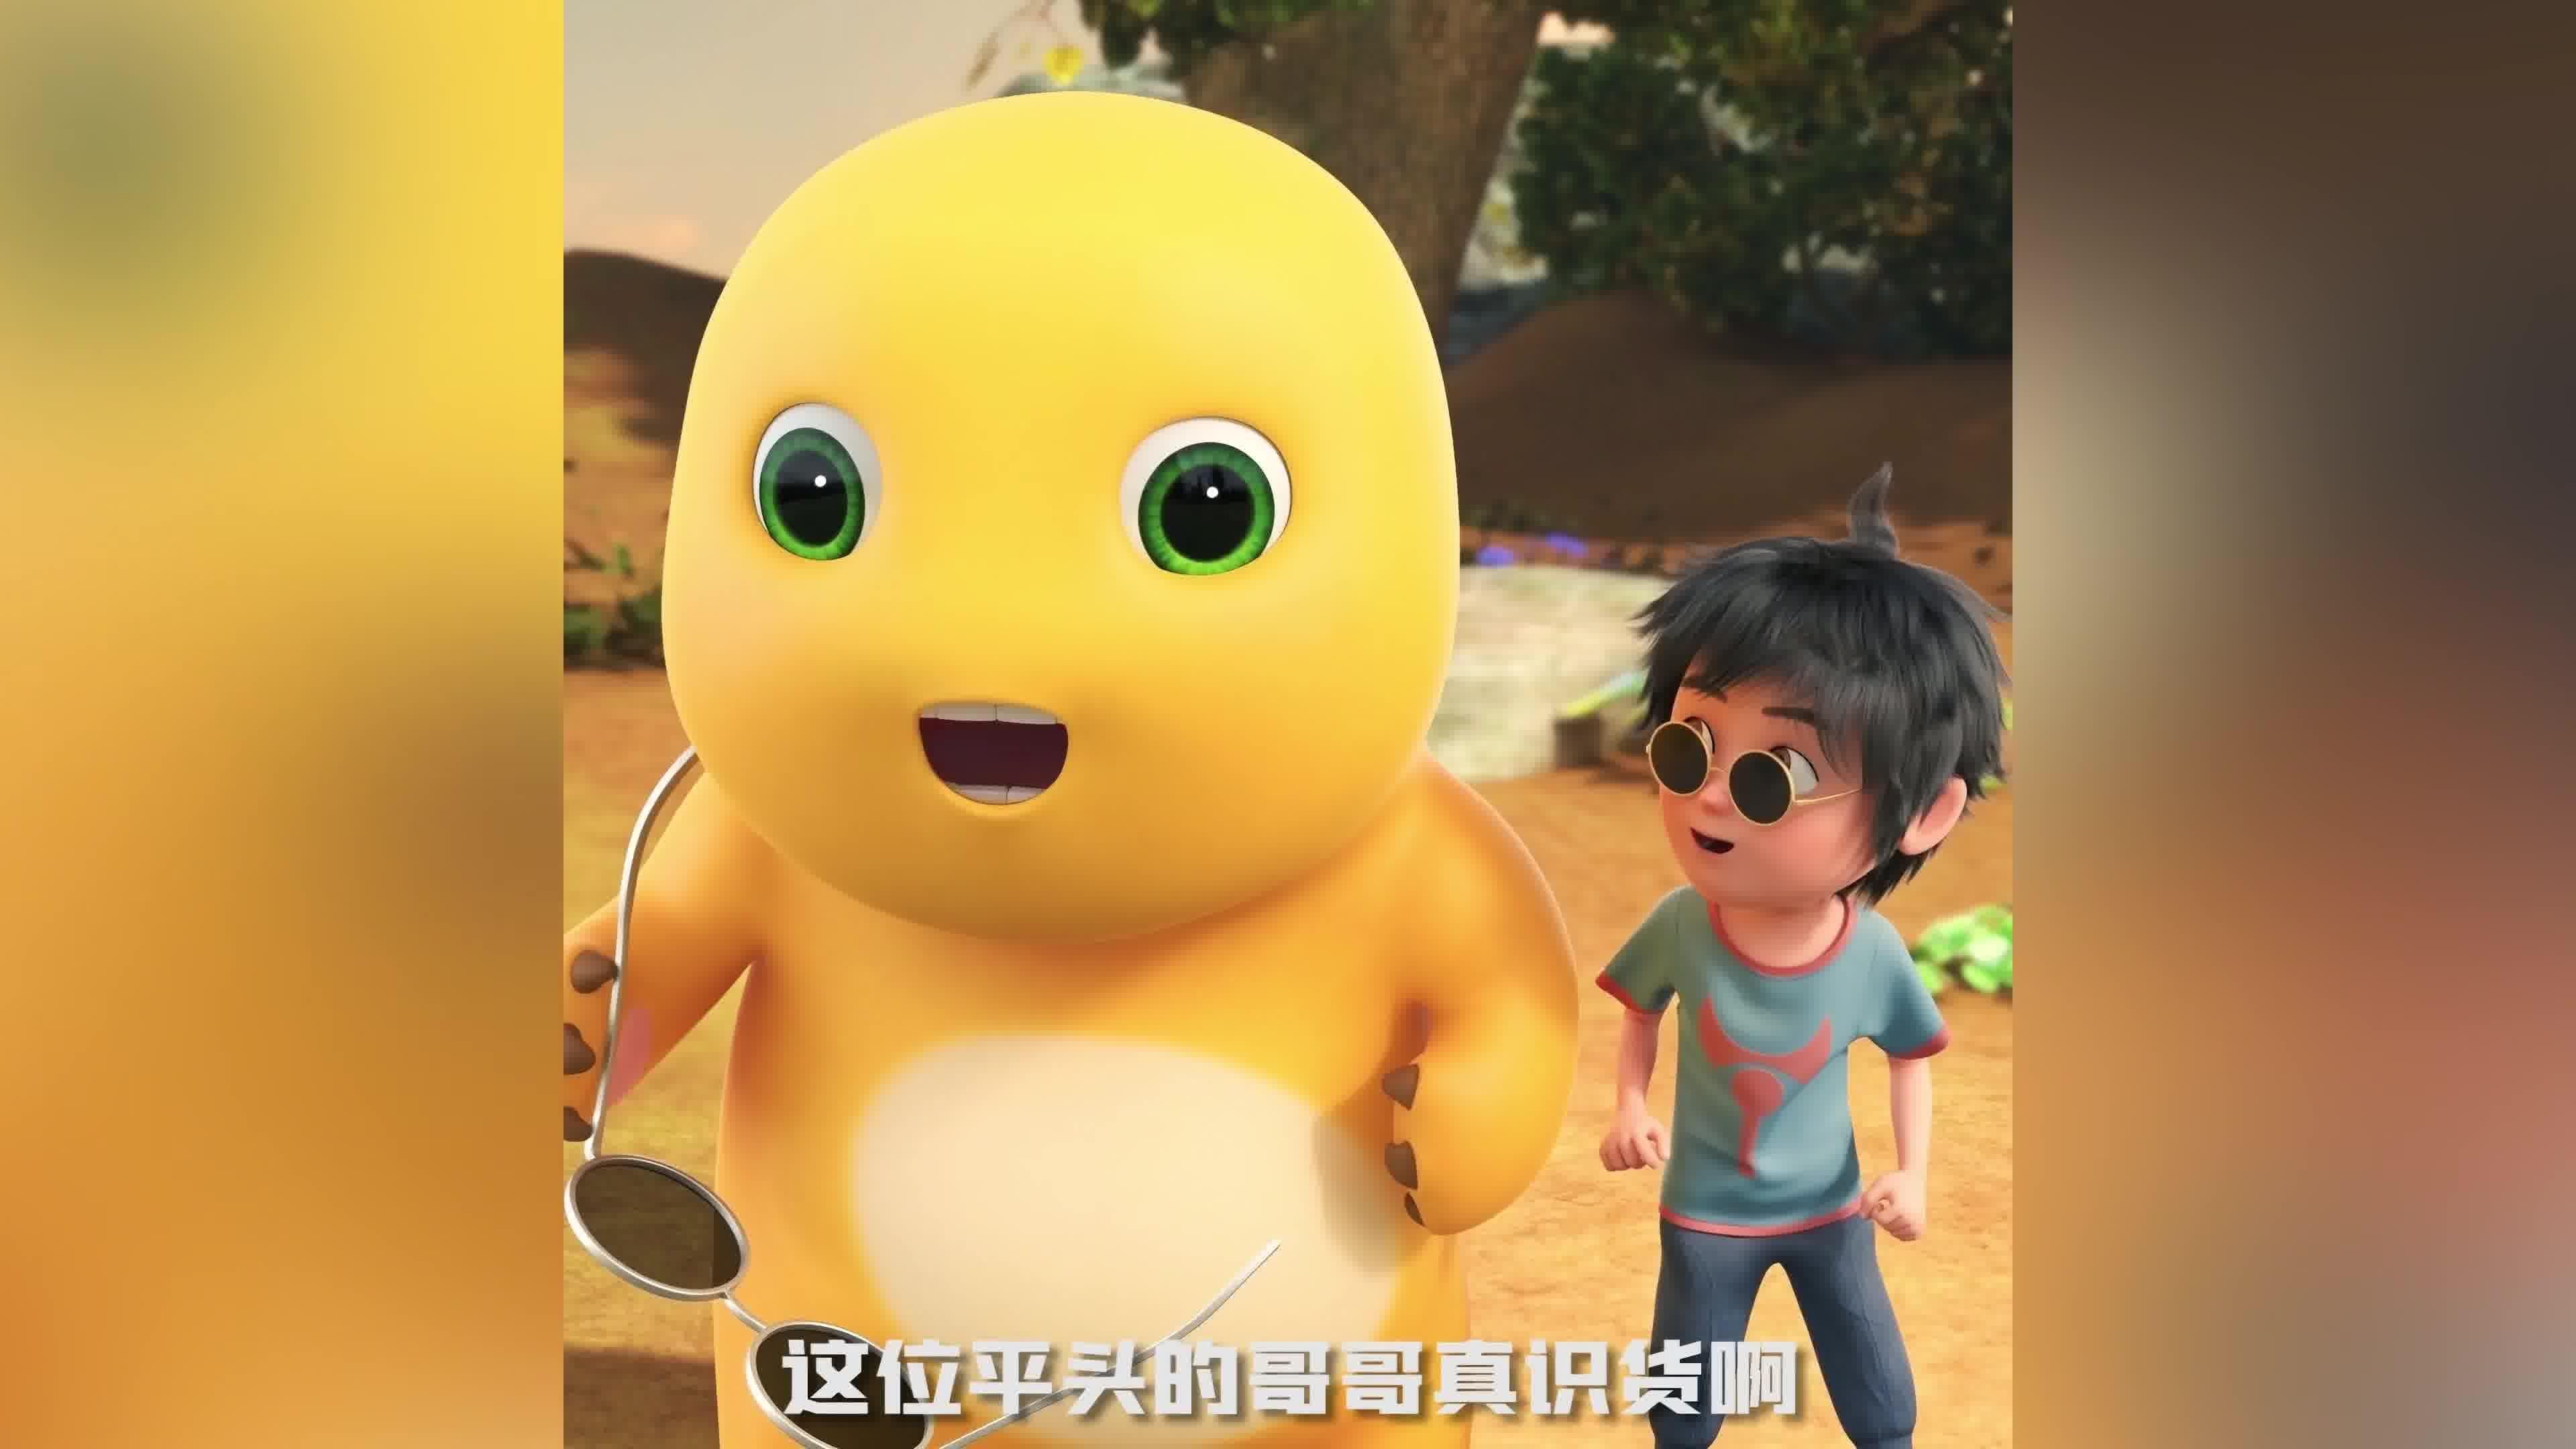
Label: nailong